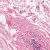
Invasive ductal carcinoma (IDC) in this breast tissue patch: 0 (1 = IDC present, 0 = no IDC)